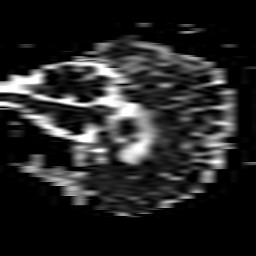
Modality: ADC
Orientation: sagittal
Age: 51
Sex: female
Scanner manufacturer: philips
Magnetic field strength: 3 T
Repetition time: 4.249 s
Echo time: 0.07332 s